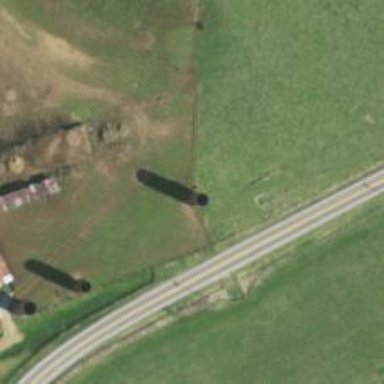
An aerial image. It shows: Silo building.